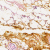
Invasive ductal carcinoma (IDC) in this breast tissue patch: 0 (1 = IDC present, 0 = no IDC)